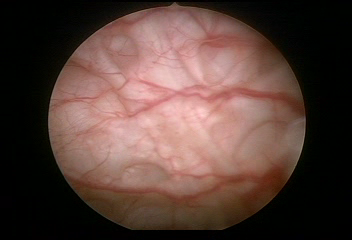
Modality: WLC
Class: Normal mucosa
Bladder cancer association: No